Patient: sex F, age 34
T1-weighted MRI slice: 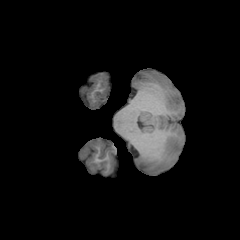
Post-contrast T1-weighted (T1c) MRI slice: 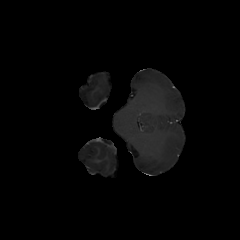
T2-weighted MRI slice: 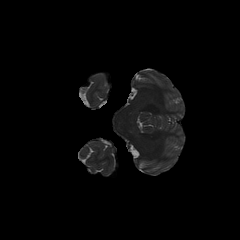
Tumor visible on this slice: no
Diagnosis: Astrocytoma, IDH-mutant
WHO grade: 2